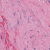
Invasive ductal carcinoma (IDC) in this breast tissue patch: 0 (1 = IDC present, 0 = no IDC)